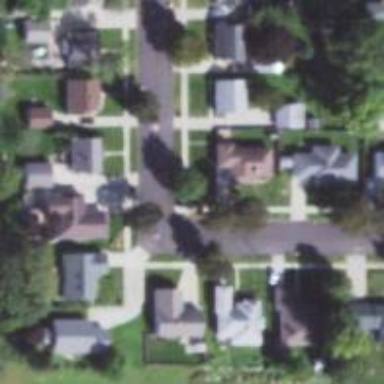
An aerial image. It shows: Residential road with asphalt surface and separate sidewalk.